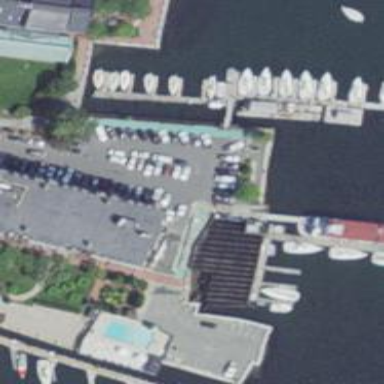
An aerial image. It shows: Man-made pier.